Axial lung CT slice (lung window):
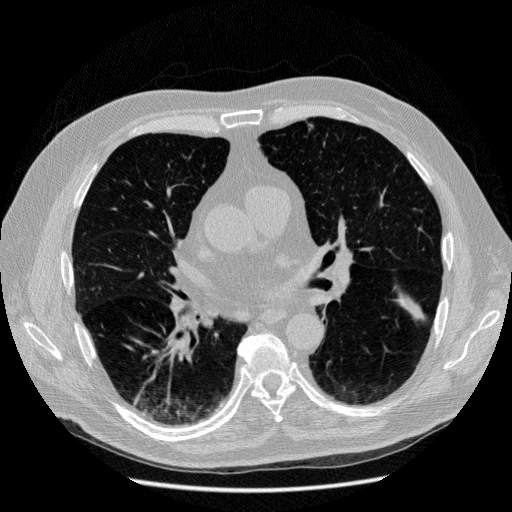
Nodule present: no